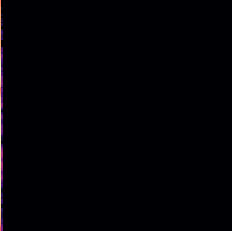
Sound class: Sea waves